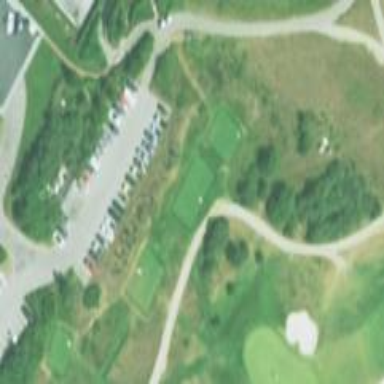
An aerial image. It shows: Golf rough area.